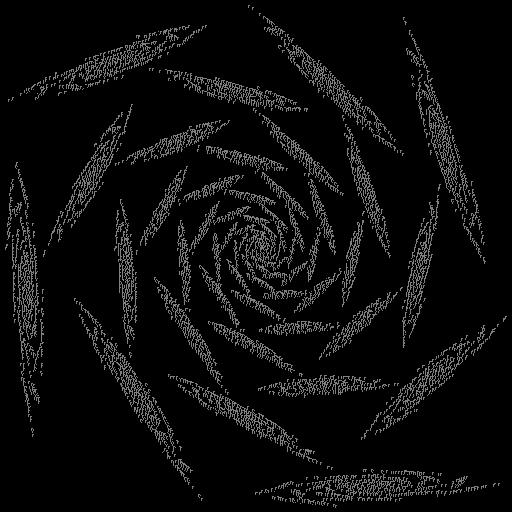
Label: rose